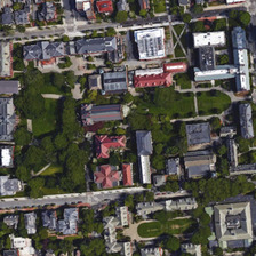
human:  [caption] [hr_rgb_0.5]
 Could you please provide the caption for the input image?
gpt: This school has planted many crops.

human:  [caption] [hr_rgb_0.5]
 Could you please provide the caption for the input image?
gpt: There are many plants in this school.

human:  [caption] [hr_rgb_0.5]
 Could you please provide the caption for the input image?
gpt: Many plants are planted in this school.

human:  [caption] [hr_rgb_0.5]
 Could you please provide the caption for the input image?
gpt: There are many plants planted in this school.

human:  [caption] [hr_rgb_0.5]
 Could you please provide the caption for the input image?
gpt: There are many plants planted in this school.